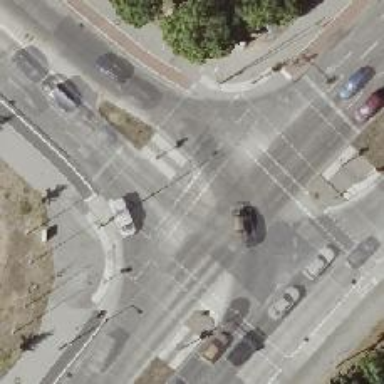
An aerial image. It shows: Asphalt cycleway with crossing controlled by traffic signals.